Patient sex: M
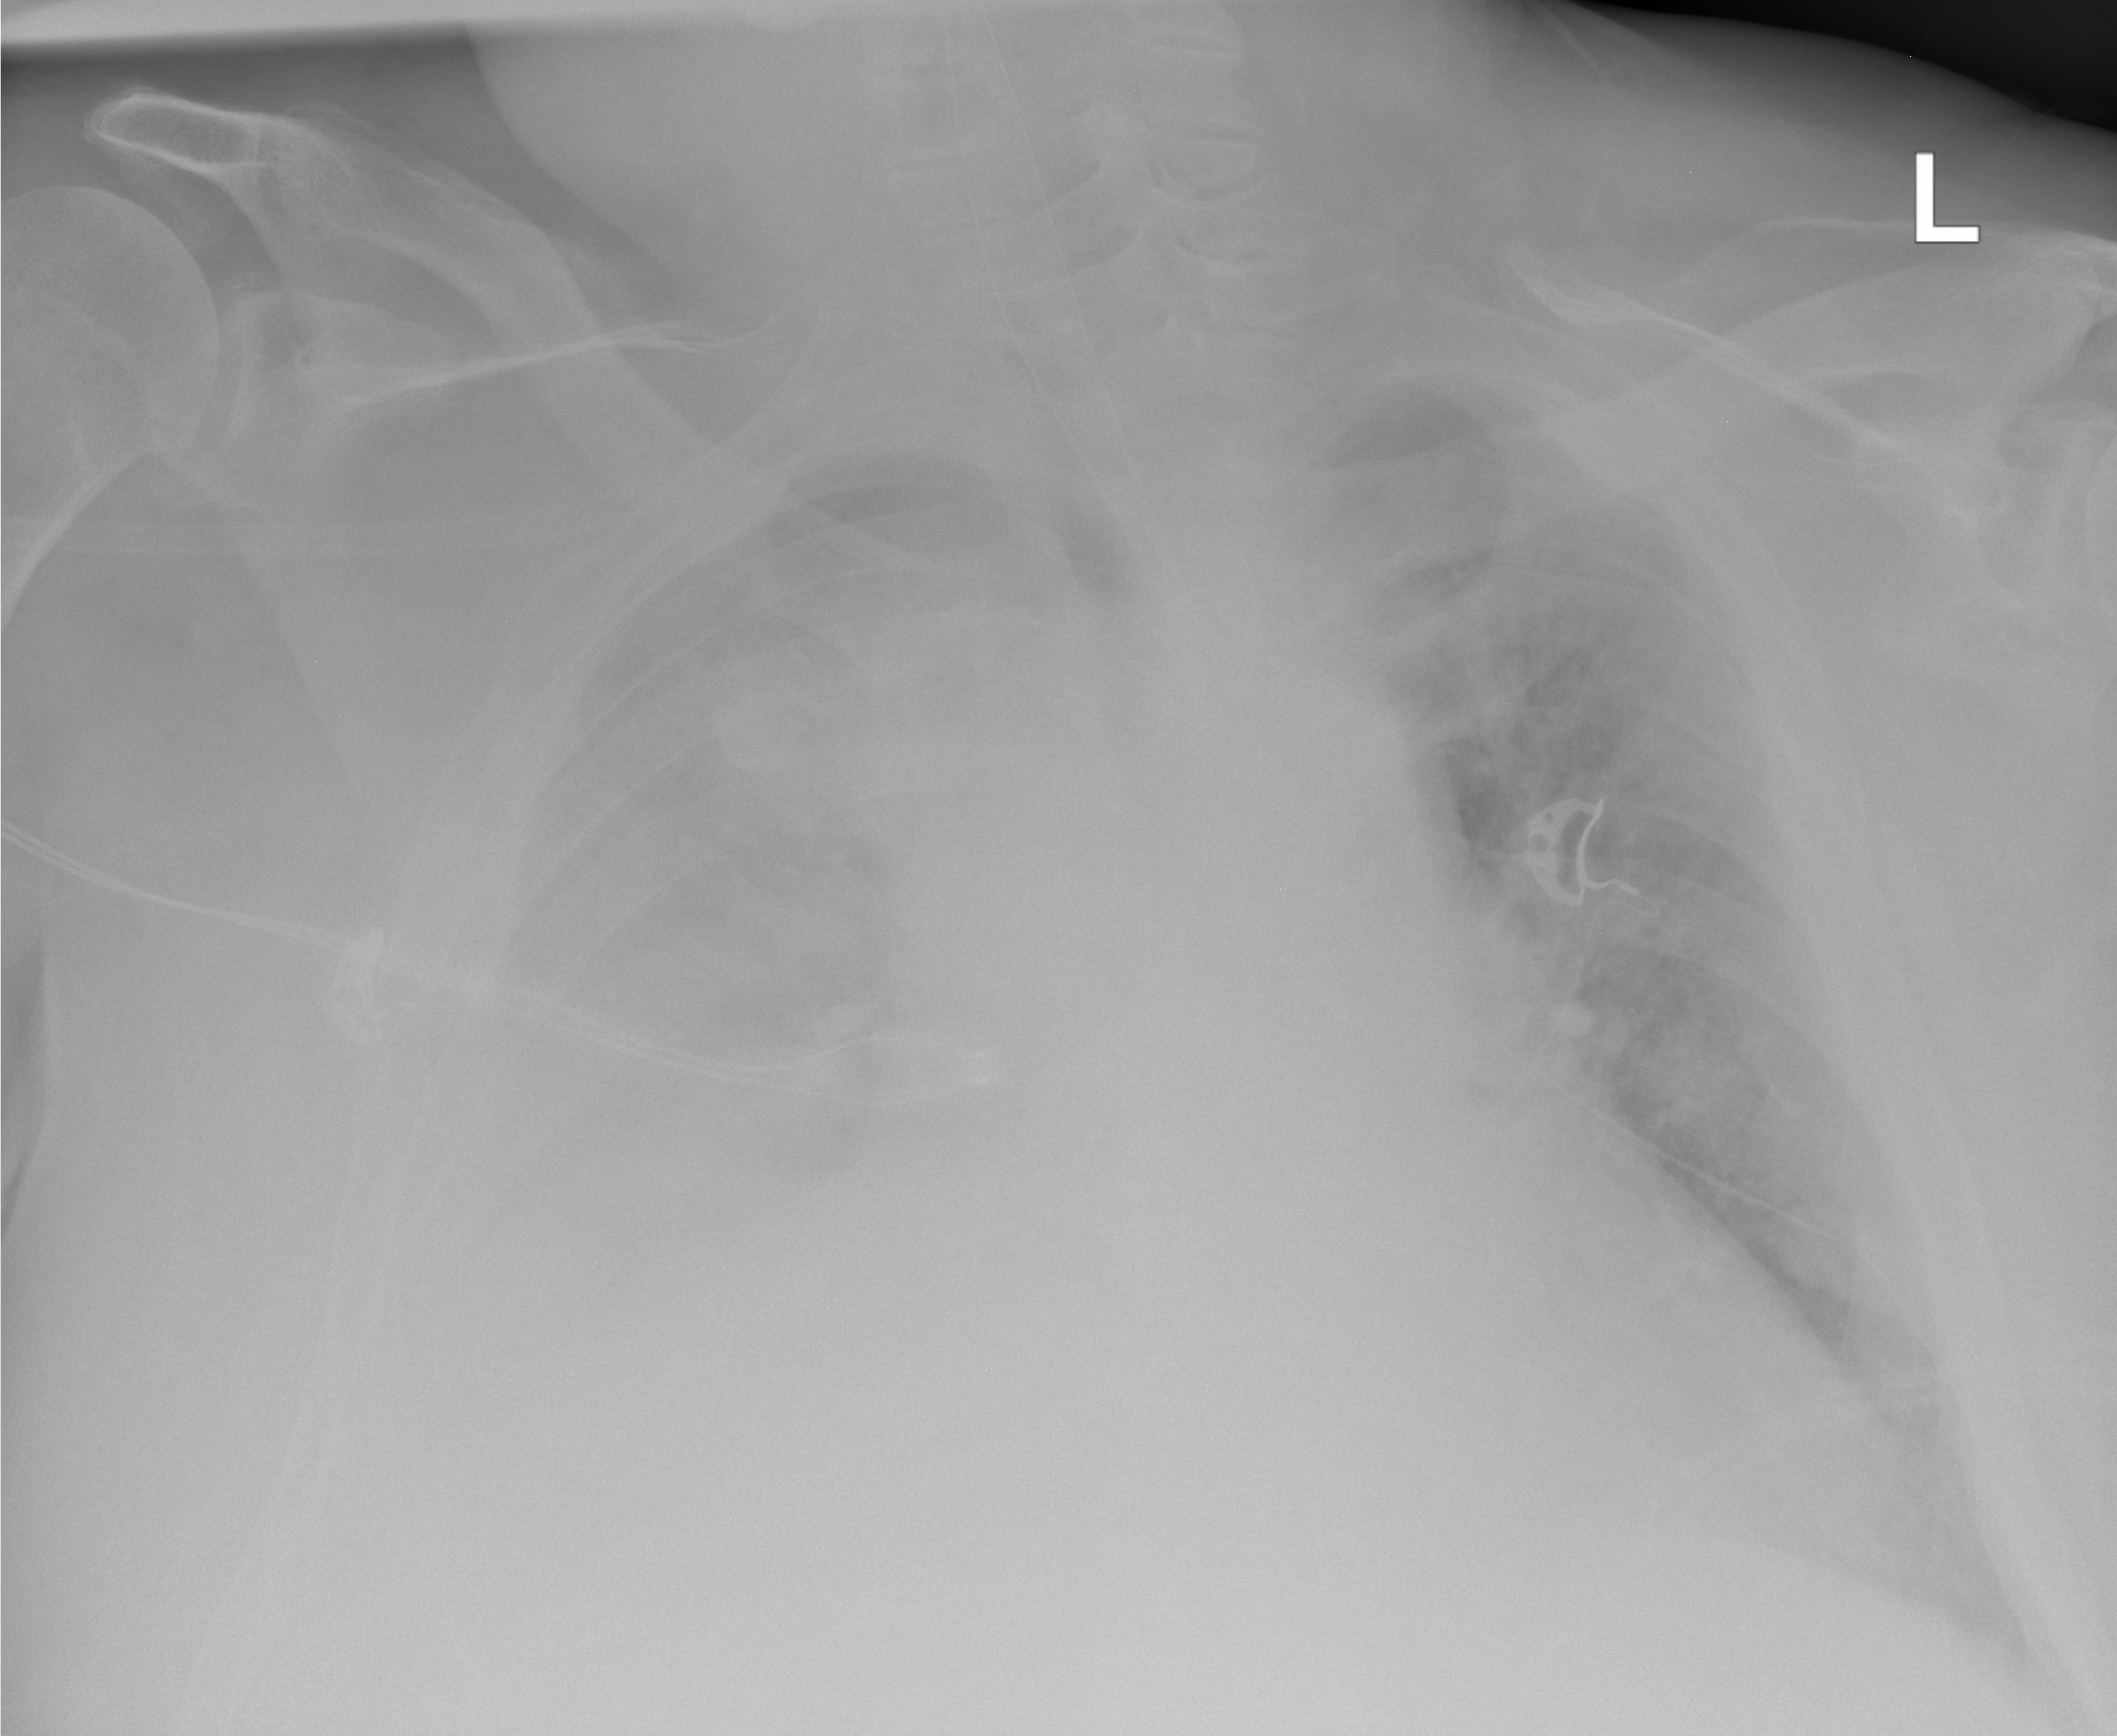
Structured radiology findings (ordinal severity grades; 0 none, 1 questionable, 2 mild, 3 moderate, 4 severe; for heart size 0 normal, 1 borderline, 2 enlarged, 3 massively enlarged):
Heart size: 2
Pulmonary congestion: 1
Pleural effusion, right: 4
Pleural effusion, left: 0
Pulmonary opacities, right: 0
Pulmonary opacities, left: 0
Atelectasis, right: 3
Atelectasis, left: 0